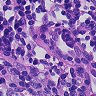
Metastatic tissue present: no